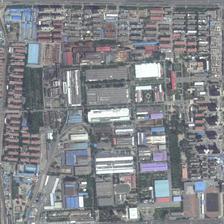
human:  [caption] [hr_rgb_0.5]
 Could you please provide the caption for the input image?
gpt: many buildings and some trees are surrounded by four roads .

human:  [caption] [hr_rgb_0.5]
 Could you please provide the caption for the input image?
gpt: a curved highway through many green trees and red buildings .

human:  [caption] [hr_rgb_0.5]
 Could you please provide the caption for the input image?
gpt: many buildings and a few trees are surrounded by roads .

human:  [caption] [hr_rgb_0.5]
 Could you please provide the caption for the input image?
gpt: the city with a large amount of buildings is planned orderly .

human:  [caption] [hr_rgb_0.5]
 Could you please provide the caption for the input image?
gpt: there are many houses and two playgrounds in this residential areas .